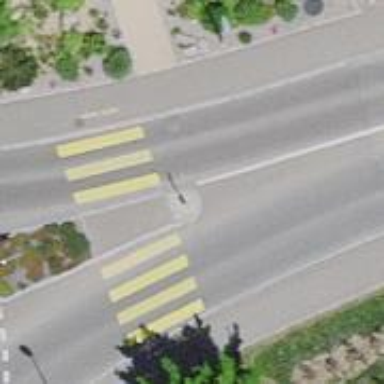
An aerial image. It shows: Uncontrolled zebra crossing with visible markings on the road.